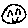
Label: smiley face